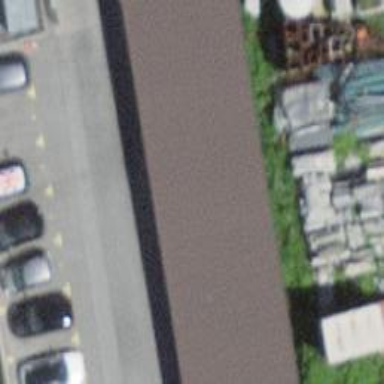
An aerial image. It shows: Industrial building.